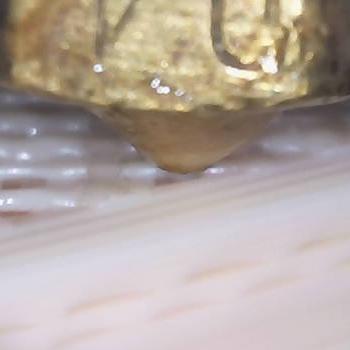
Flow rate: 300%